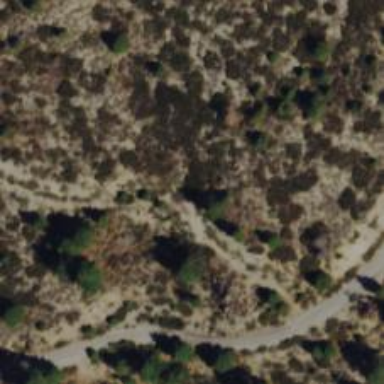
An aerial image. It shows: Path.